Field crop: maize
Growth stage: 2
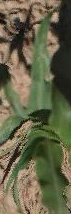
Species: maize